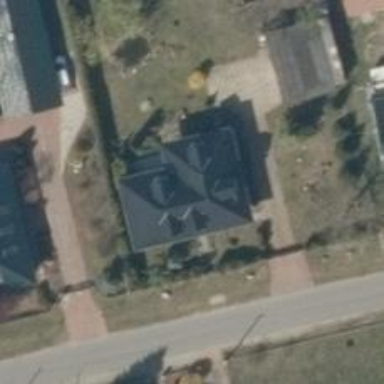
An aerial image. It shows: Simple and straightforward house.